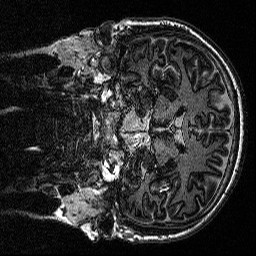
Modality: MP2RAGE
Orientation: coronal
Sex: male
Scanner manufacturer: siemens
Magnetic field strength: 3 T
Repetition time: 5 s
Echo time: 0.00292 s